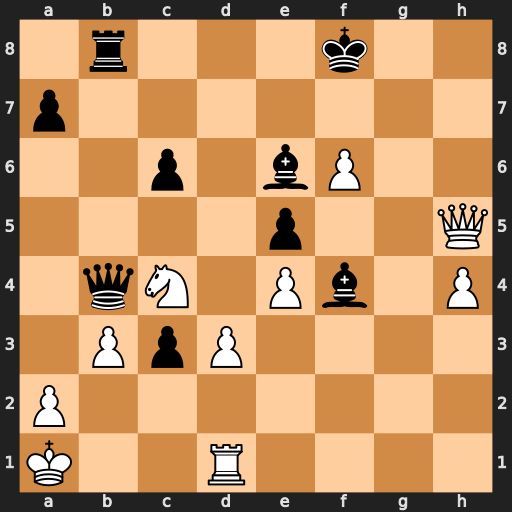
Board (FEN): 1r3k2/p7/2p1bP2/4p2Q/1qN1Pb1P/1PpP4/P7/K2R4
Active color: w
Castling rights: -
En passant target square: -
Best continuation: a3 Qb7 Nd6